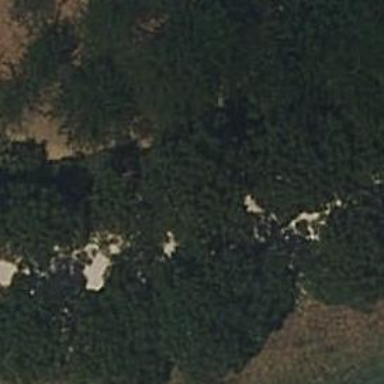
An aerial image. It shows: Broadleaved deciduous tree located in park.